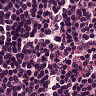
Metastatic tissue present: no